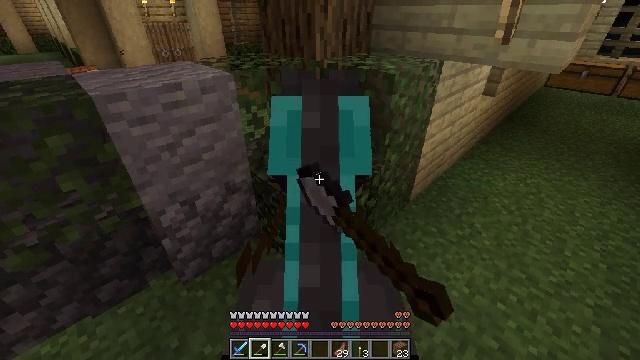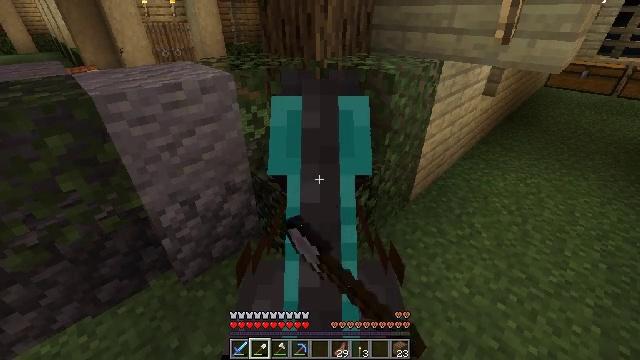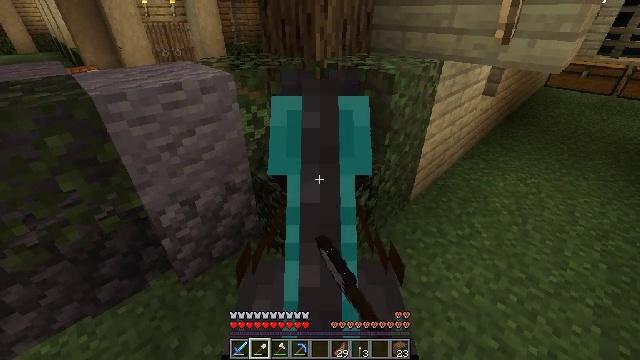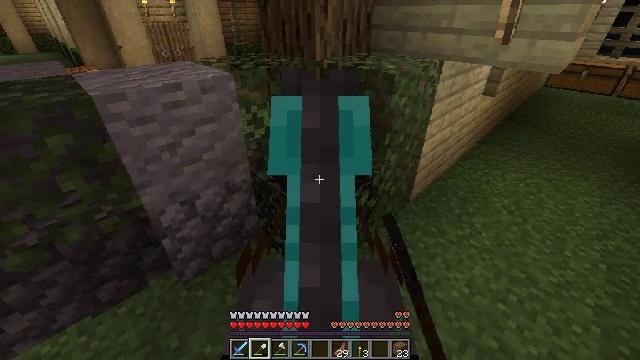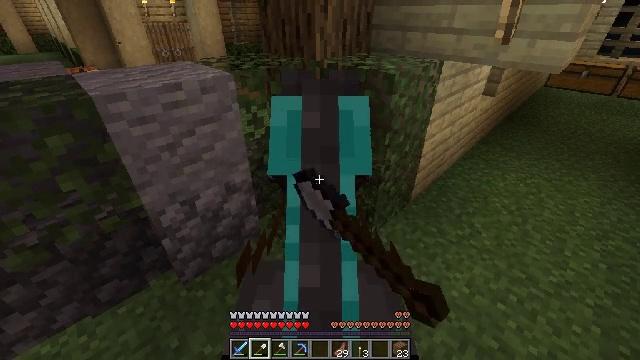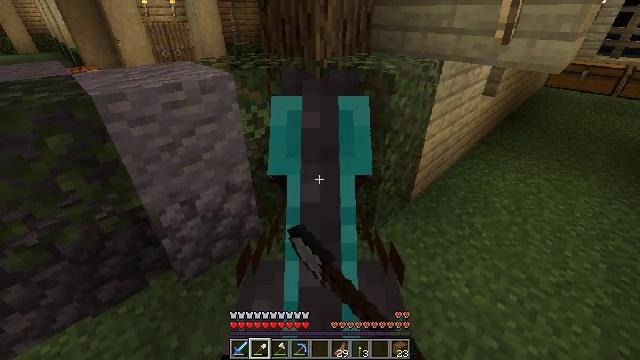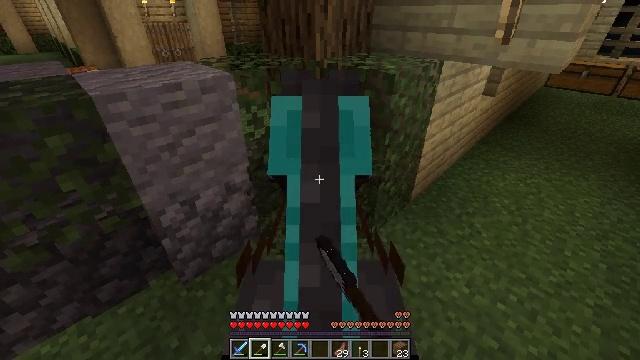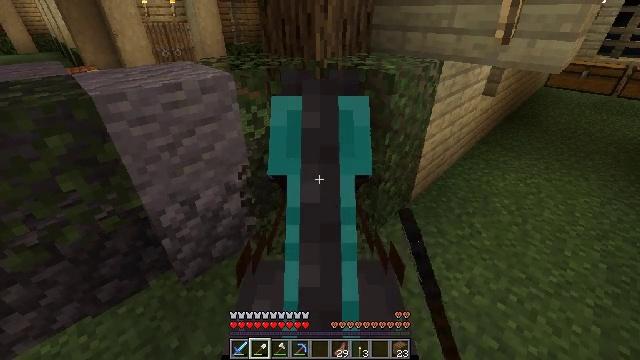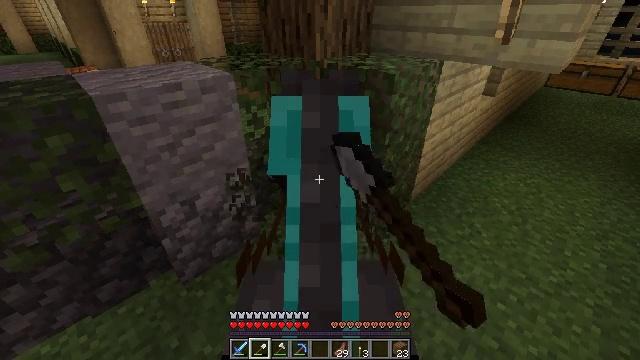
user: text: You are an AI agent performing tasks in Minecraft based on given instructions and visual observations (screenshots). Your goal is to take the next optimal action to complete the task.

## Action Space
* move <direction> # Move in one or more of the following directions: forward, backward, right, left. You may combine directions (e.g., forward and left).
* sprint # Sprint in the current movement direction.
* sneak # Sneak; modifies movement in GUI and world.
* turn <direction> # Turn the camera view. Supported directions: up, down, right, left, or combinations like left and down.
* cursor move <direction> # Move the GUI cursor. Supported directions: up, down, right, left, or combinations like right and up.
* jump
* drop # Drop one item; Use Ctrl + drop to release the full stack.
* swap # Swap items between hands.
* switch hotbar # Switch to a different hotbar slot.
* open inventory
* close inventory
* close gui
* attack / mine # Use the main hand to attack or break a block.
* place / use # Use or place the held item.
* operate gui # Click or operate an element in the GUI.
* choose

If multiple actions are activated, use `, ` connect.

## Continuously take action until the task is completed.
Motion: motion action
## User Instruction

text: Harvest birch leaves for decorations.
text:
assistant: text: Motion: attack / mine
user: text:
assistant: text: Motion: attack / mine
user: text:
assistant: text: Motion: attack / mine
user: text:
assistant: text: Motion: attack / mine
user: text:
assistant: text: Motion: attack / mine
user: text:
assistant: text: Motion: attack / mine
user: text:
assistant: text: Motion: attack / mine
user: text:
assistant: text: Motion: attack / mine
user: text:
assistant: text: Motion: attack / mine